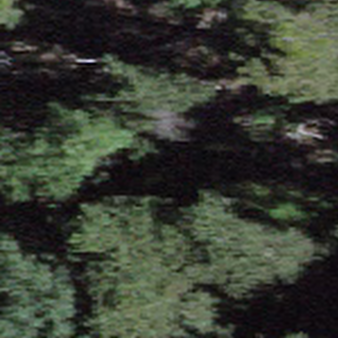
Label: other